Question: I'm trying to come up with a fast and reasonably optimal algorithm to solve the following TSP/hamiltonian-path-like problem:
A delivery vehicle has a number of pickups and dropoffs it needs to
perform:
For each delivery, the pickup needs to come before the
dropoff.
The vehicle is quite small and the packages vary in size.
The total carriage cannot exceed some upper bound (e.g. 1 cubic
metre). Each delivery has a deadline.
The planner can run mid-route, so the vehicle will begin with a number of jobs already picked up and some capacity already taken up.
A near-optimal solution should minimise the total cost (for simplicity, distance) between each waypoint. If a solution does not exist because of the time constraints, I need to find a solution that has the fewest number of late deliveries. Some illustrations of an example problem and a non-optimal, but valid solution:

I am currently using a greedy best first search with backtracking bounded to 100 branches. If it fails to find a solution with on-time deliveries, I randomly generate as many as I can in one second (the most computational time I can spare) and pick the one with the fewest number of late deliveries. I have looked into linear programming but can't get my head around it - plus I would think it would be inappropriate given it needs to be run very frequently. I've also tried algorithms that require mutating the tour, but the issue is mutating a tour nearly always makes it invalid due to capacity constraints and precedence. Can anyone think of a better heuristic approach to solving this problem? Many thanks!
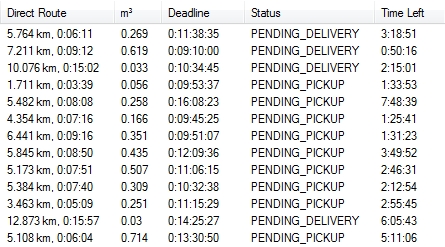
Answer: ## Safe Moves
Here are some ideas for safely mutating an existing solution:
1. Any two consecutive stops can always be swapped if they are both pickups, or both deliveries. This is obviously true for the "both deliveries" case; for the "both pickups" case: if you had room to pick up A, then pick up B without delivering anything in between, then you have room to pick up B first, then pick up A. (In fact a more general rule is possible: In any pure-delivery or pure-pickup sequence of consecutive stops, the stops can be rearranged arbitrarily. But enumerating all the possibilities might become prohibitive for long sequences, and you should be able to get most of the benefit by considering just pairs.)
2. A pickup of A can be swapped with any later delivery of something else B, provided that A's original pickup comes after B was picked up, and A's own delivery comes after B's original delivery. In the special case where the pickup of A is immediately followed by the delivery of B, they can always be swapped.
3. If there is a delivery of an item of size d followed by a pickup of an item of size p, then they can be swapped provided that there is enough extra room: specifically, provided that f >= p, where f is the free space available before the delivery. (We already know that f + d >= p, otherwise the original schedule wouldn't be feasible -- this is a hint to look for small deliveries to apply this rule to.)
If you are starting from purely randomly generated schedules, then simply trying all possible moves, greedily choosing the best, applying it and then repeating until no more moves yield an improvement should give you a big quality boost!
## Scoring Solutions
It's very useful to have a way to score a solution, so that they can be ordered. The nice thing about a score is that it's easy to incorporate levels of importance: just as the first digit of a two-digit number is more important than the second digit, you can design the score so that more important things (e.g. deadline violations) receive a much greater weight than less important things (e.g. total travel time or distance). I would suggest something like '1000 * num_deadline_violations + total_travel_time'. (This assumes of course that total_travel_time is in units that will stay beneath 1000.) We would then try to minimise this.
## Managing Solutions
Instead of taking one solution and trying all the above possible moves on it, I would instead suggest using a of k solutions (say, k = 10000) stored in a <URL> time, and to insert new solutions in the same time.
You could initially populate the pool with randomly generated feasible solutions; then on each step, you would extract the best solution in the pool, try all possible moves on it to generate solutions, and insert any child solutions that are better than their parent back into the pool. Whenever the pool doubles in size, pull out the first (i.e. best) k solutions and make a new min-heap with them, discarding the old one. (Performing this step after the heap grows to a constant of its original size like this has the nice property of leaving the amortised time complexity unchanged.)
It can happen that some move on solution X produces a child solution Y that is already in the pool. This wastes memory, which is unfortunate, but one nice property of the min-heap approach is that you can at least handle these duplicates cheaply when they arrive at the front of the heap: all duplicates will have identical scores, so they will all appear consecutively when extracting solutions from the top of the heap. Thus to avoid having duplicate solutions generate duplicate children "down through the generations", it suffices to check that the new top of the heap is different from the just-extracted solution, and keep extracting and discarding solutions until this holds.
It might seem that it could be worthwhile keeping child solutions even if they are slightly worse than their parent, and indeed this may be useful (or even necessary to find the absolute optimal solution), but doing so has a nasty consequence: it means that it's possible to from one solution to its child and back again (or possibly a longer cycle). This wastes CPU time on solutions we have already visited.